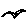
Label: bird